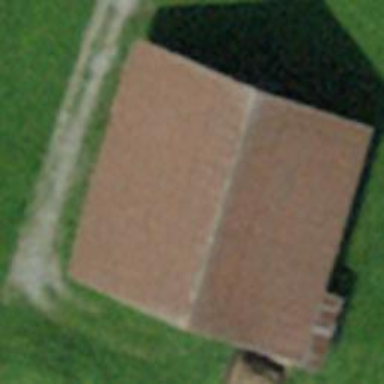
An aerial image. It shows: Rural barn.